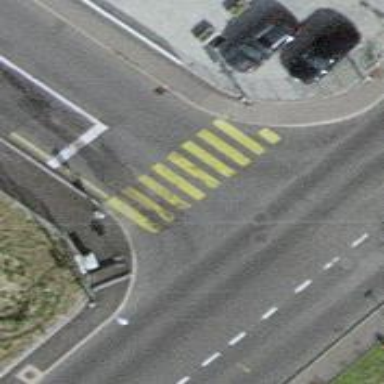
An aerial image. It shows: Road crossing with traffic signals.